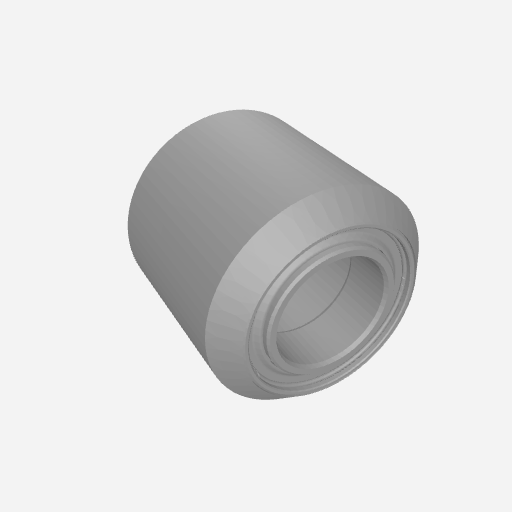
Part: VWheel